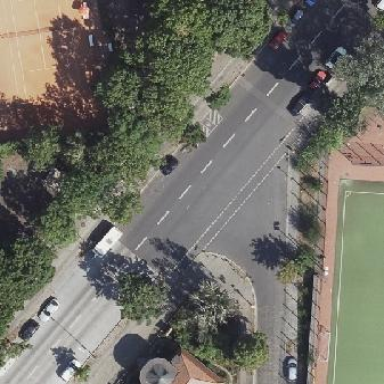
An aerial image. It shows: Junction on tertiary road.